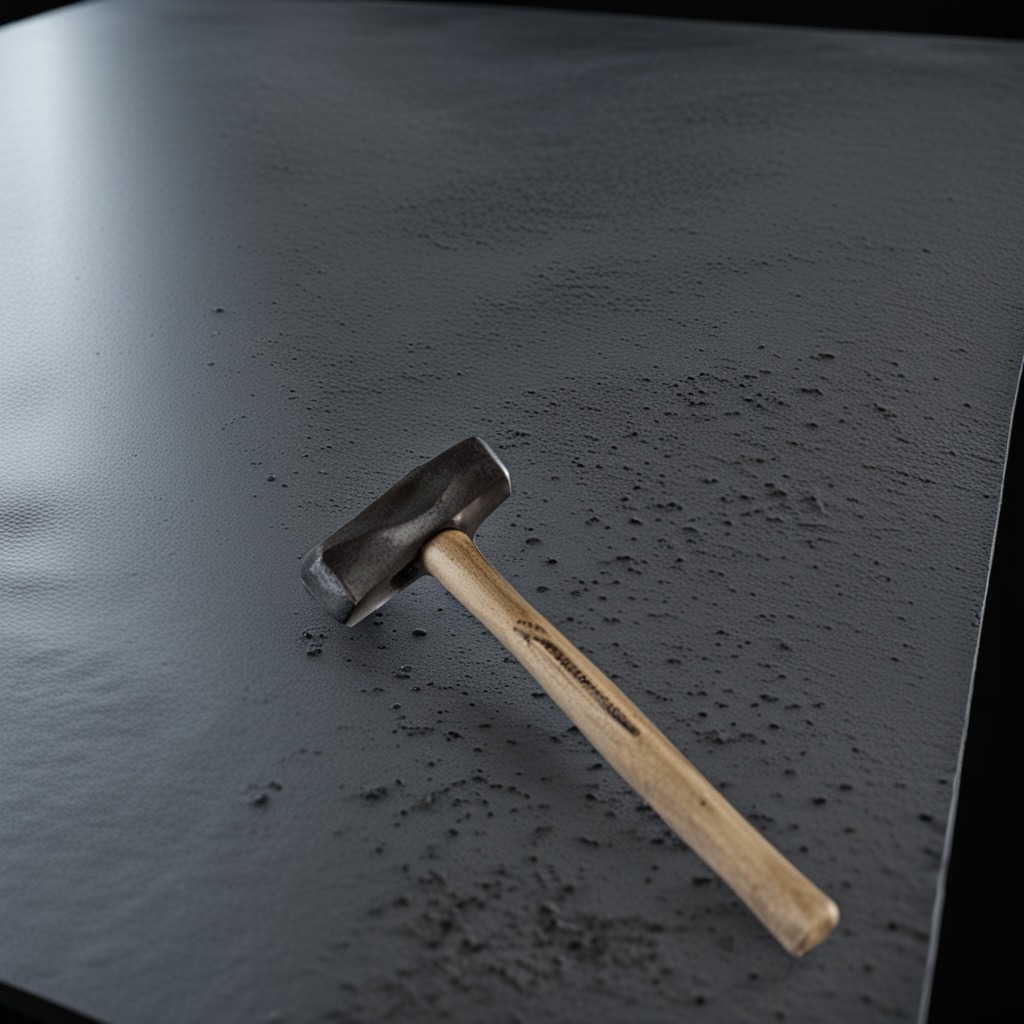
A hammer is lying on the clean granite table inside a workshop at night.